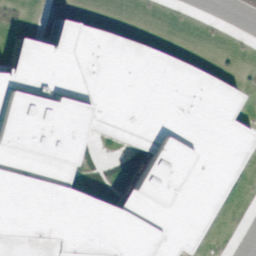
Label: buildings